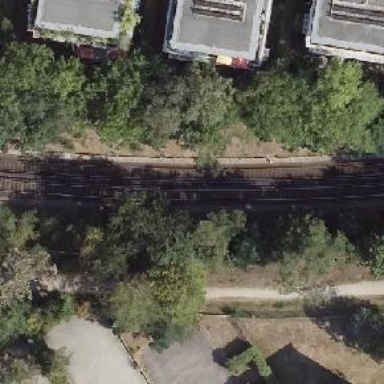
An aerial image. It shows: Rail line with overhead electrification.